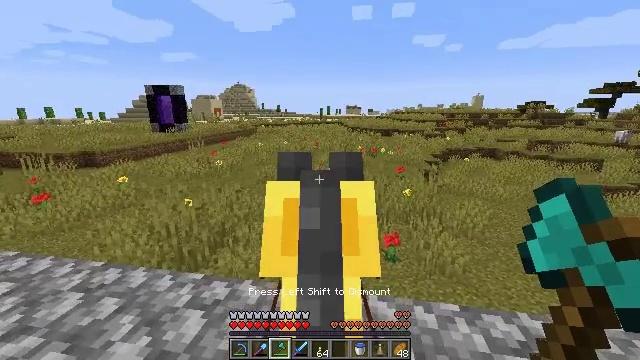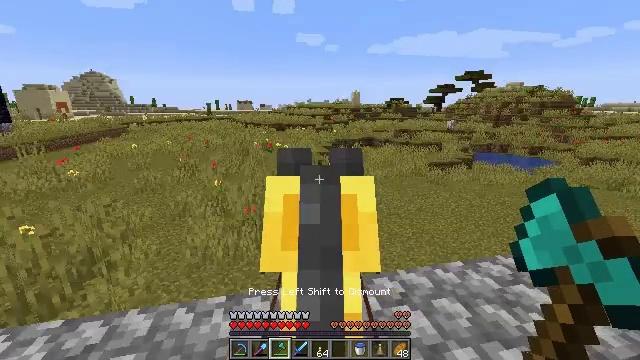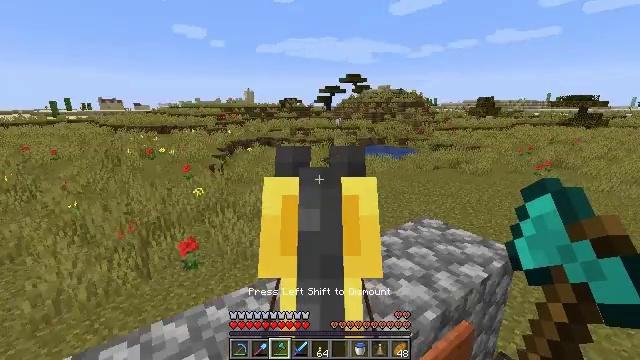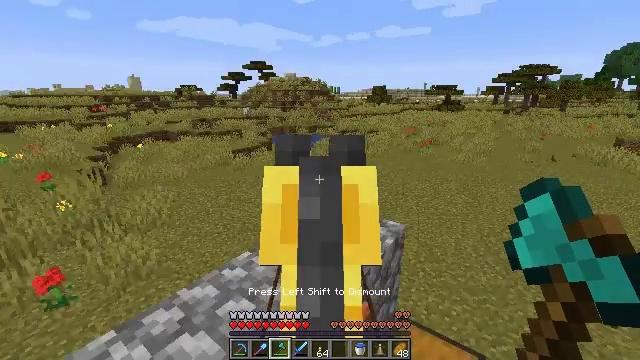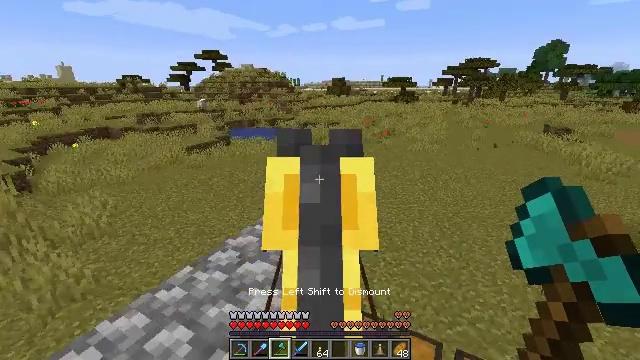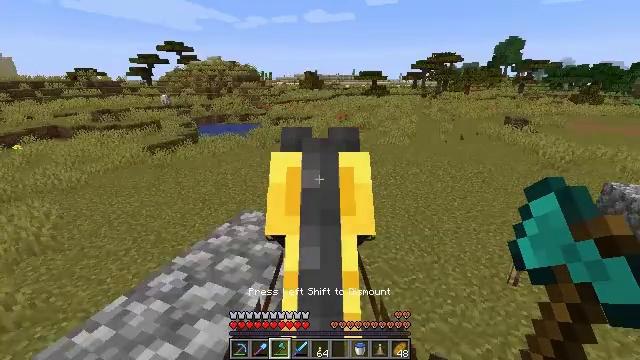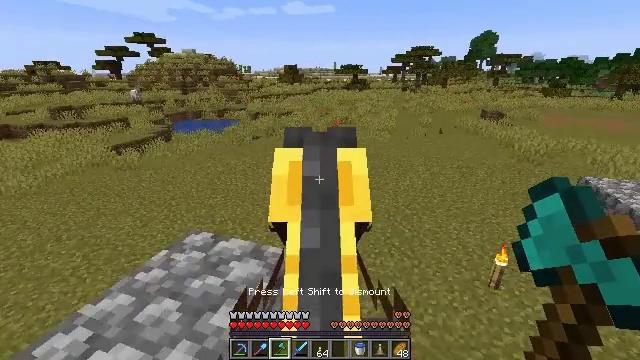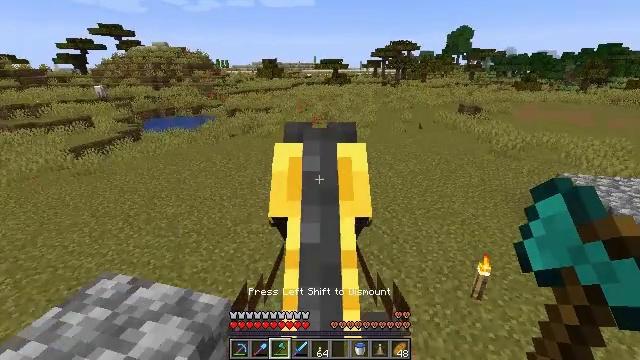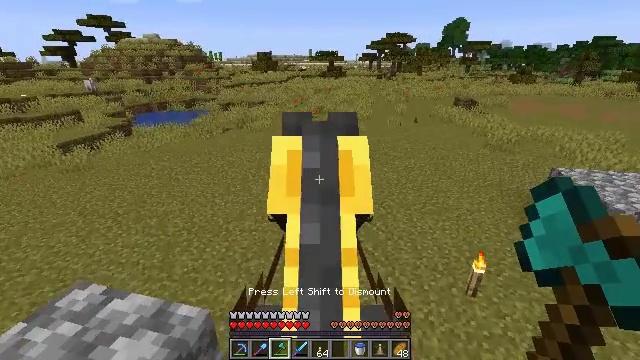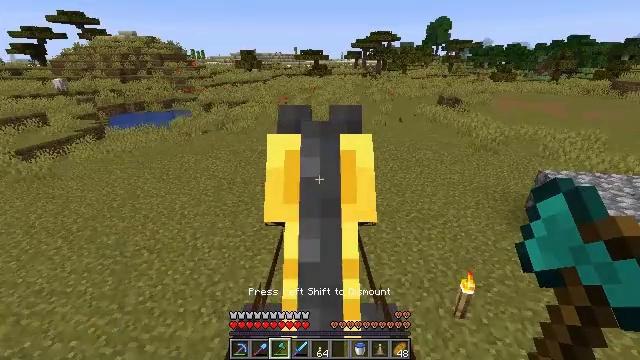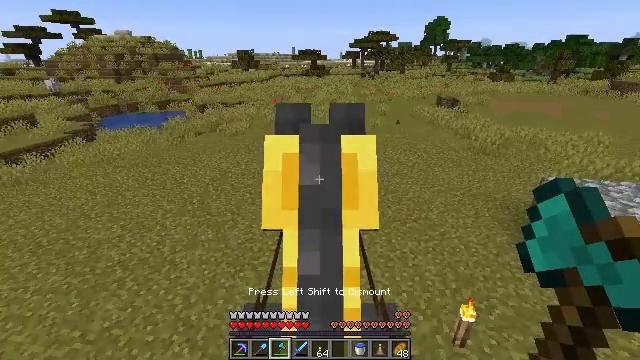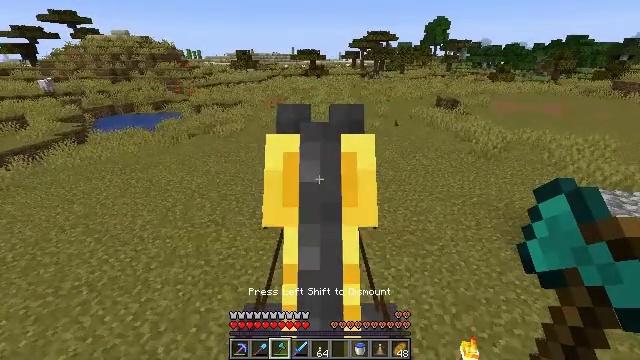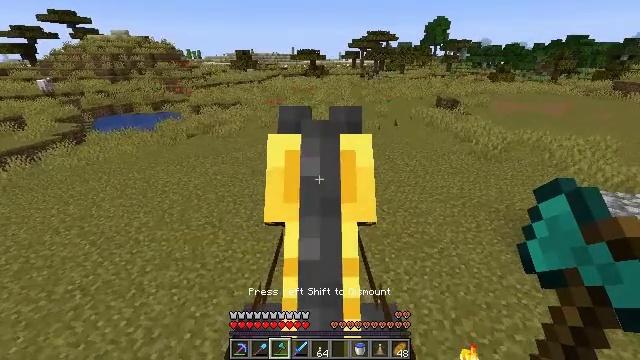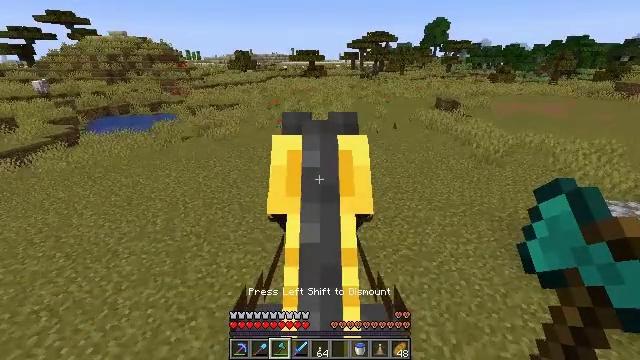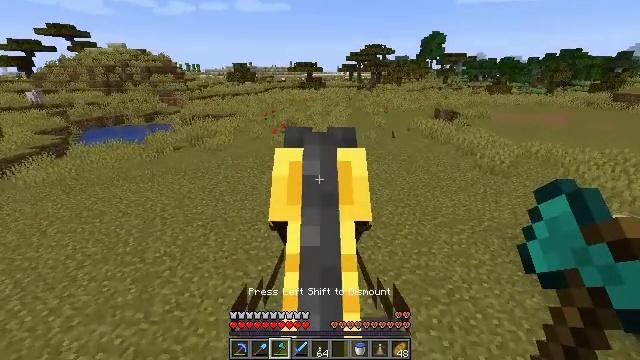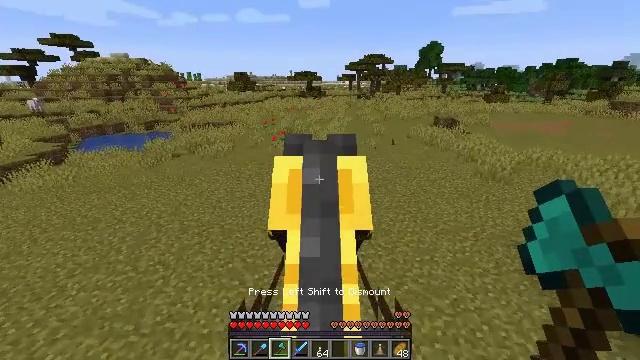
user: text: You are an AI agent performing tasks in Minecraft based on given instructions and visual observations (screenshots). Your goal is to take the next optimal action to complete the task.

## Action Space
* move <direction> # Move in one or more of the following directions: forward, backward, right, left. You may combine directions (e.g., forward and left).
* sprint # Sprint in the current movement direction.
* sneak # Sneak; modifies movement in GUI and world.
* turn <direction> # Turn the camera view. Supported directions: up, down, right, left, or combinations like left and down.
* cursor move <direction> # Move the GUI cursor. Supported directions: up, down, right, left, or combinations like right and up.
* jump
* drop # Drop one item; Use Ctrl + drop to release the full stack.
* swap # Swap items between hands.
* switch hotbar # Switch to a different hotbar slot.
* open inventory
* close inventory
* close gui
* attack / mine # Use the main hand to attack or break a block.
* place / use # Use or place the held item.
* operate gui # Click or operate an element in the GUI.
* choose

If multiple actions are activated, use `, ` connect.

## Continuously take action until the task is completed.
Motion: motion action
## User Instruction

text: Dig up the sandstone.
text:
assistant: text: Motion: move forward and move right, turn right and down
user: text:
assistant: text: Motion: move forward and move right, turn right
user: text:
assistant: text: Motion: move forward and move right, turn right and down
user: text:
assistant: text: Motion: move forward and move right, turn right and down
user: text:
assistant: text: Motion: move forward and move right, turn right and down
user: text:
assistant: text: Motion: move forward and move right, turn right and down
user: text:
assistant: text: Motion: move forward and move right, turn right and down
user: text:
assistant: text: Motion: move forward and move right, turn right and down
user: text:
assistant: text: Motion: move forward and move right
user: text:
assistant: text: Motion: move forward and move right
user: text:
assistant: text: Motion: move forward and move right
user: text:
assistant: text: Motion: move forward
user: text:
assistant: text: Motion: move forward
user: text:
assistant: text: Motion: move forward, turn up
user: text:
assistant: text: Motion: move forward, turn up
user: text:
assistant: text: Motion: move forward, turn left and up
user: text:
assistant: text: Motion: move forward, turn left and up
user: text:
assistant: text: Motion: move forward, turn left
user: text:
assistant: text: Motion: move forward, turn left
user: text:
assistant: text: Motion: move forward, turn left
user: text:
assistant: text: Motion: move forward
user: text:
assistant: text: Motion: move forward
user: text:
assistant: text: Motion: move forward
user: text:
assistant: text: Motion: move forward
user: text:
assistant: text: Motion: move forward
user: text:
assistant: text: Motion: move forward
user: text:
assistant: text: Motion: move forward
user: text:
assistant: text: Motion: move forward
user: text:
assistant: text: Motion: move forward
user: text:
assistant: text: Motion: move forward